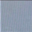
Piece: xx